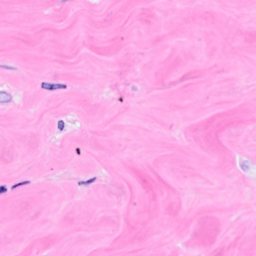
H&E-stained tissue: Breast